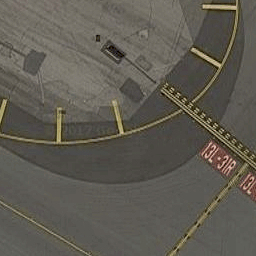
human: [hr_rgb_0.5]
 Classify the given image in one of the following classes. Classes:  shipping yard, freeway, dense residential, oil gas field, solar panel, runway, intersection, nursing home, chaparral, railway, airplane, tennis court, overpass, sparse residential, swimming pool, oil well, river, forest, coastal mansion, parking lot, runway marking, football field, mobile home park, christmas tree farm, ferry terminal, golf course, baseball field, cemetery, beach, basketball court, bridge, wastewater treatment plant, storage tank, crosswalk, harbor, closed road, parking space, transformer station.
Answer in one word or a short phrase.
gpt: runway marking